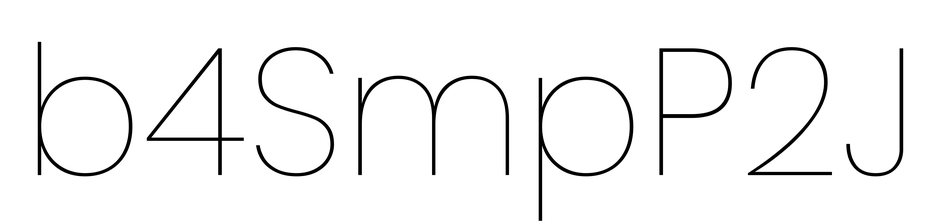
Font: Poppins-Thin